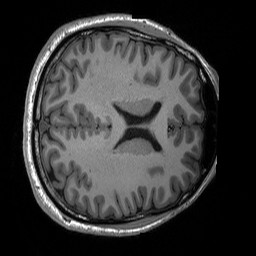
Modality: T1w
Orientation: axial
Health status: ill
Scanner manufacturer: siemens
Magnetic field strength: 3 T
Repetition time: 2.3 s
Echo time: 0.00226 s